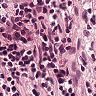
Metastatic tissue present: no